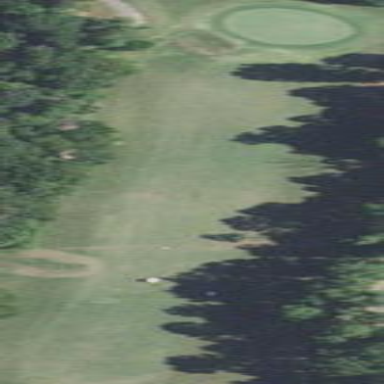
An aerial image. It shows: Grassy area designated as golf fairway.